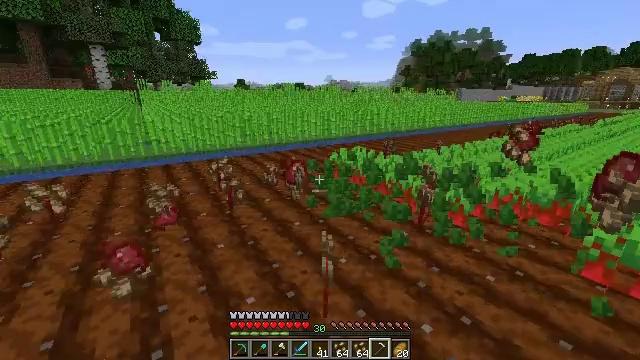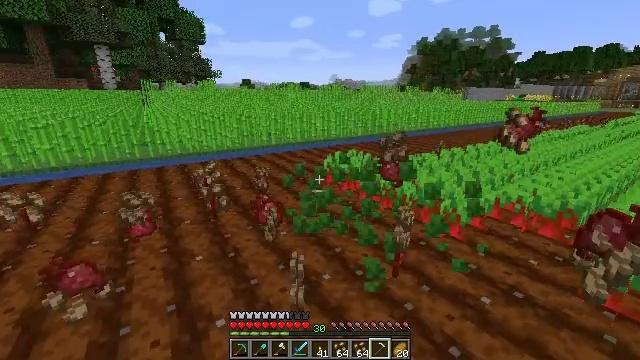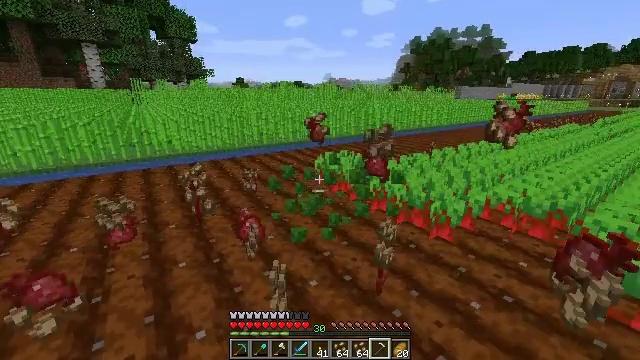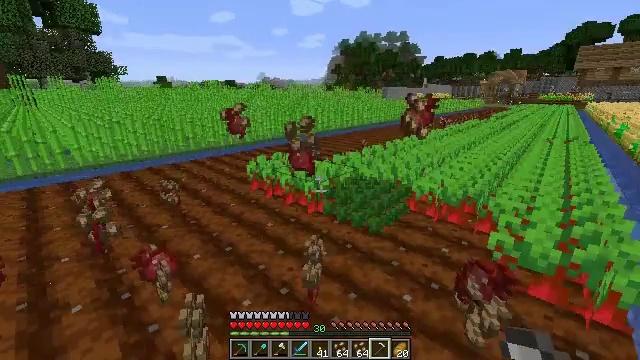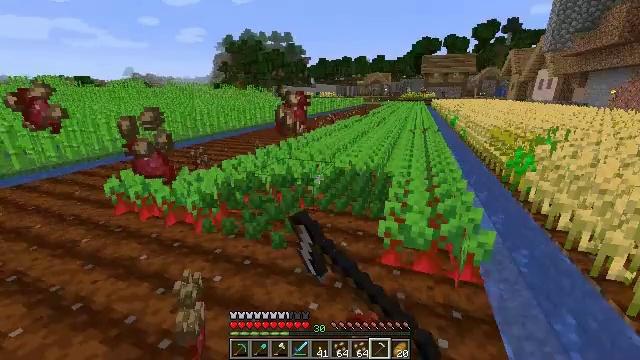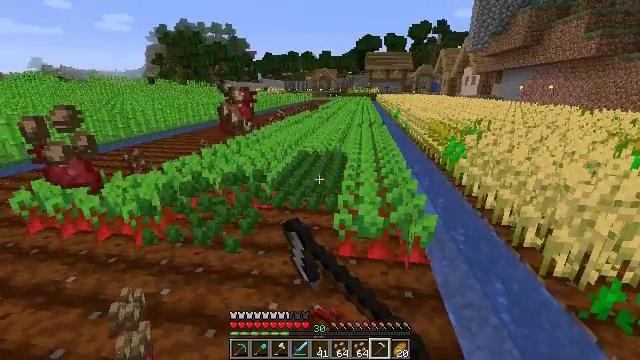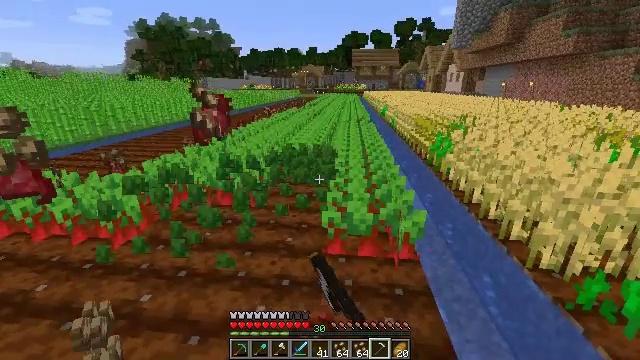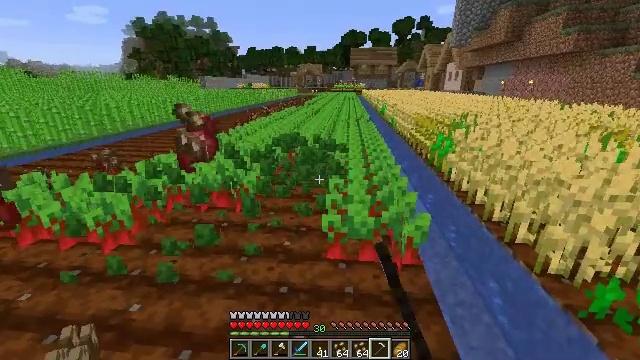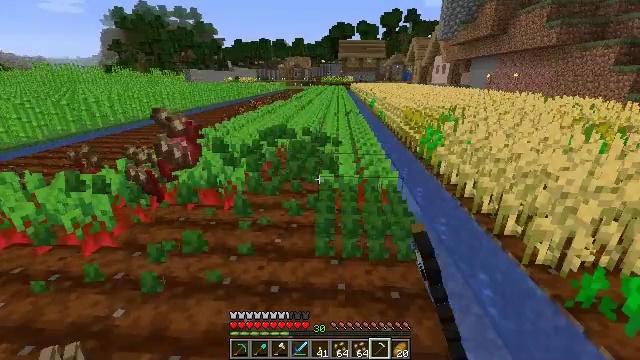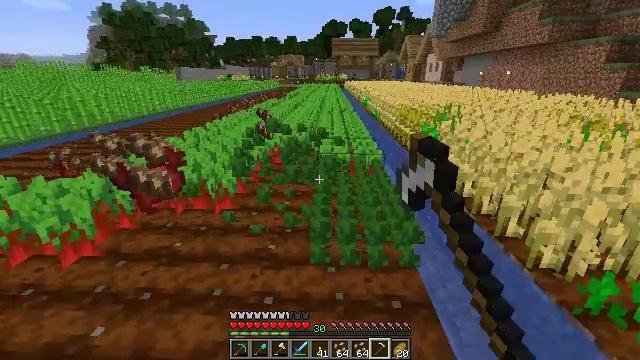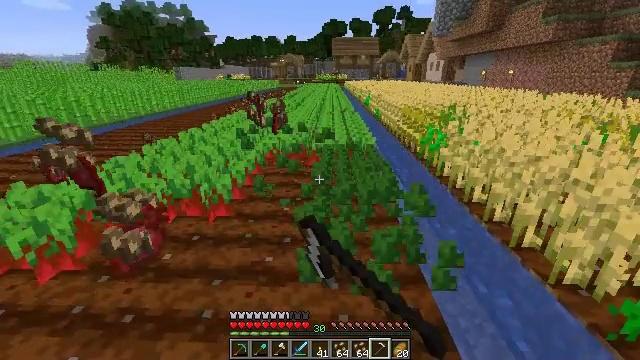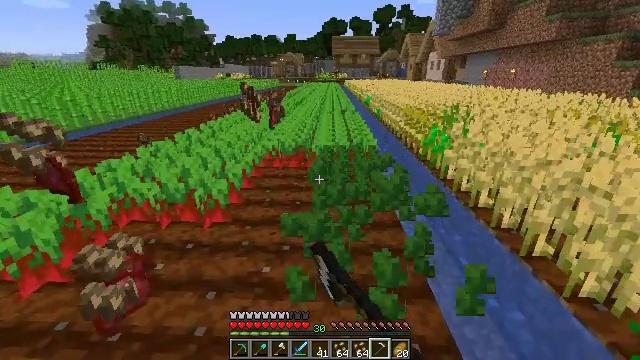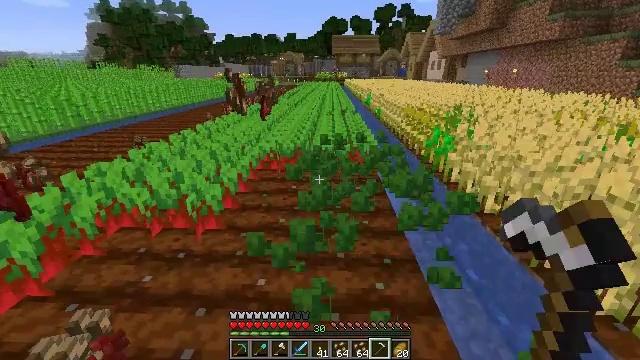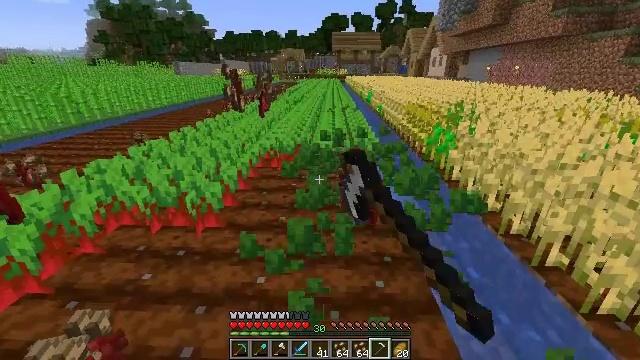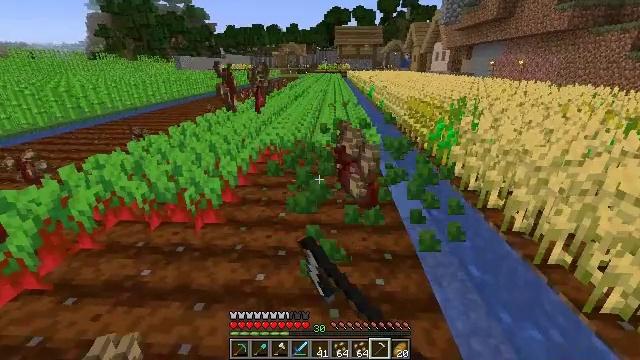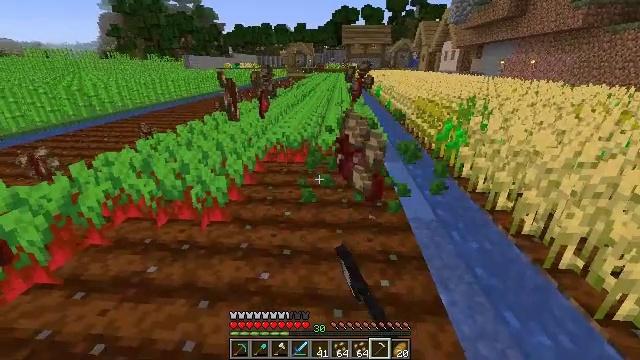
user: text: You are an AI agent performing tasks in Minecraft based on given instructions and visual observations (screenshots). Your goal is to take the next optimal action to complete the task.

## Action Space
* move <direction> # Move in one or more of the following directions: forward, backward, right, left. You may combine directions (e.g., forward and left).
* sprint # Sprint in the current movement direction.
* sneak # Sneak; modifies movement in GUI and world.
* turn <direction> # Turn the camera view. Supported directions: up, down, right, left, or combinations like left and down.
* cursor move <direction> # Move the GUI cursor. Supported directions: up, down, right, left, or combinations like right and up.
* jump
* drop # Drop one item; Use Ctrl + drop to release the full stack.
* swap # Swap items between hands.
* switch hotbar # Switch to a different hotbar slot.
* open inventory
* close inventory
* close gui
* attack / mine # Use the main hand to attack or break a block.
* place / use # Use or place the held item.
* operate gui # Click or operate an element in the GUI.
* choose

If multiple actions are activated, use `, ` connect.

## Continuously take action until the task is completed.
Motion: motion action
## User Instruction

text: Mine beetroots from the garden.
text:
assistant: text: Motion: move forward and move right, turn left, attack / mine
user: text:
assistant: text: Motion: move forward and move right, turn right, attack / mine
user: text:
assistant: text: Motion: move forward and move right, turn right, attack / mine
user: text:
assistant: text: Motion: turn right, attack / mine
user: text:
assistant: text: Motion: turn right, attack / mine
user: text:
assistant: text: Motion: turn right, attack / mine
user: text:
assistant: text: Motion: move forward, attack / mine
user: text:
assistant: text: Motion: move forward, turn right and down, attack / mine
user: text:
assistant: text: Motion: move forward, turn right, attack / mine
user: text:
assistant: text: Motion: move forward, attack / mine
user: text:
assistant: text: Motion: attack / mine
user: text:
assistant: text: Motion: attack / mine
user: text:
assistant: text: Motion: attack / mine
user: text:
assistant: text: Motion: turn down, attack / mine
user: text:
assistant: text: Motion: turn left, attack / mine
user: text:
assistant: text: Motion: turn left, attack / mine
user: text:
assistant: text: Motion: move right, turn left and up, attack / mine
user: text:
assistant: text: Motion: move forward and move right, turn left and up, attack / mine
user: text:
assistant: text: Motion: move forward and move right, turn left, attack / mine
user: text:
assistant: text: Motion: move forward and move right, turn left, attack / mine
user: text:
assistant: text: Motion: move right, turn left, attack / mine
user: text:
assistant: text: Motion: attack / mine
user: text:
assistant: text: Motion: attack / mine
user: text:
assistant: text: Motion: move right, turn right, attack / mine
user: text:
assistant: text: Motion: move right, turn right, attack / mine
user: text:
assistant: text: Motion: move right, turn right, attack / mine
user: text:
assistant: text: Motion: move right, turn right, attack / mine
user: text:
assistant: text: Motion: move right, turn right, attack / mine
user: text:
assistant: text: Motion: move forward and move right, turn right, attack / mine
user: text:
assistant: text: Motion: move forward and move right, turn right, attack / mine